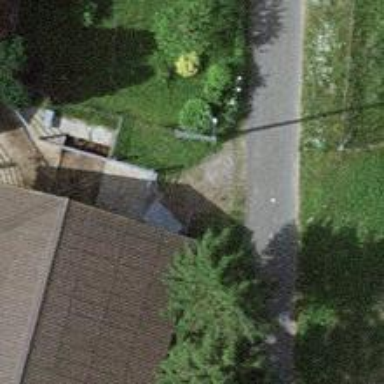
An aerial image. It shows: Power pole.